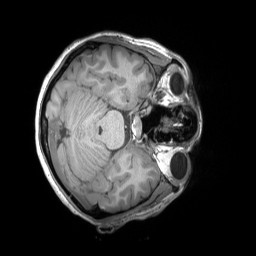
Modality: T1w
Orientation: axial
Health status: healthy